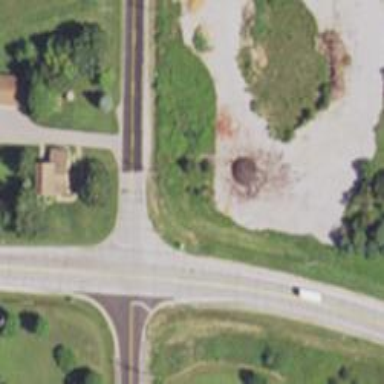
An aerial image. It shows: Stop road.